Question: This code is from slidenerd tutorial for recyclerview im trying to bind the data to the recyclerview using 'getdata' function
'''
public static List<Information> getData()
{
List<Information> menuData=new ArrayList<>();
int[] icons={R.drawable.ic_bluetooth,R.drawable.ic_crosshairs_gps,R.drawable.ic_laptop,R.drawable.ic_remote};
String[] titles={"Bluetooth","GPS","Laptop","Remote"};
for(int i=0;i<titles.length&&i<icons.length;i++)
{
Information current =new Information();
current.iconID=icons[i];
current.title=titles[i];
menuData.add(current);
}
return menuData;
}
'''
last iteration in the for loop shows 4 items in the 'menuData' list
but the 'iAdapter' shows data size=0

'''
public class InformationAdapter extends RecyclerView.Adapter<InformationAdapter.infoViewholder> {
private LayoutInflater inflator;
List<Information> data=Collections.emptyList();
public InformationAdapter(Context context, List<Information> data) {
inflator= LayoutInflater.from(context);
}
@Override
public infoViewholder onCreateViewHolder(ViewGroup parent, int i) {
View view= inflator.inflate(R.layout.custom_row,parent,false);
infoViewholder holder=new infoViewholder(view);
return holder;
}
@Override
public void onBindViewHolder(infoViewholder holder, int position) {
Information current=data.get(position);
holder.title.setText(current.title);
holder.icon.setImageResource(current.iconID);
}
@Override
public int getItemCount()
{
return data.size();
}
class infoViewholder extends RecyclerView.ViewHolder
{
TextView title;
ImageView icon;
public infoViewholder(View itemView) {
super(itemView);
title= (TextView) itemView.findViewById(R.id.list_text);
icon= (ImageView) itemView.findViewById(R.id.text_icon);
}
}
}
'''
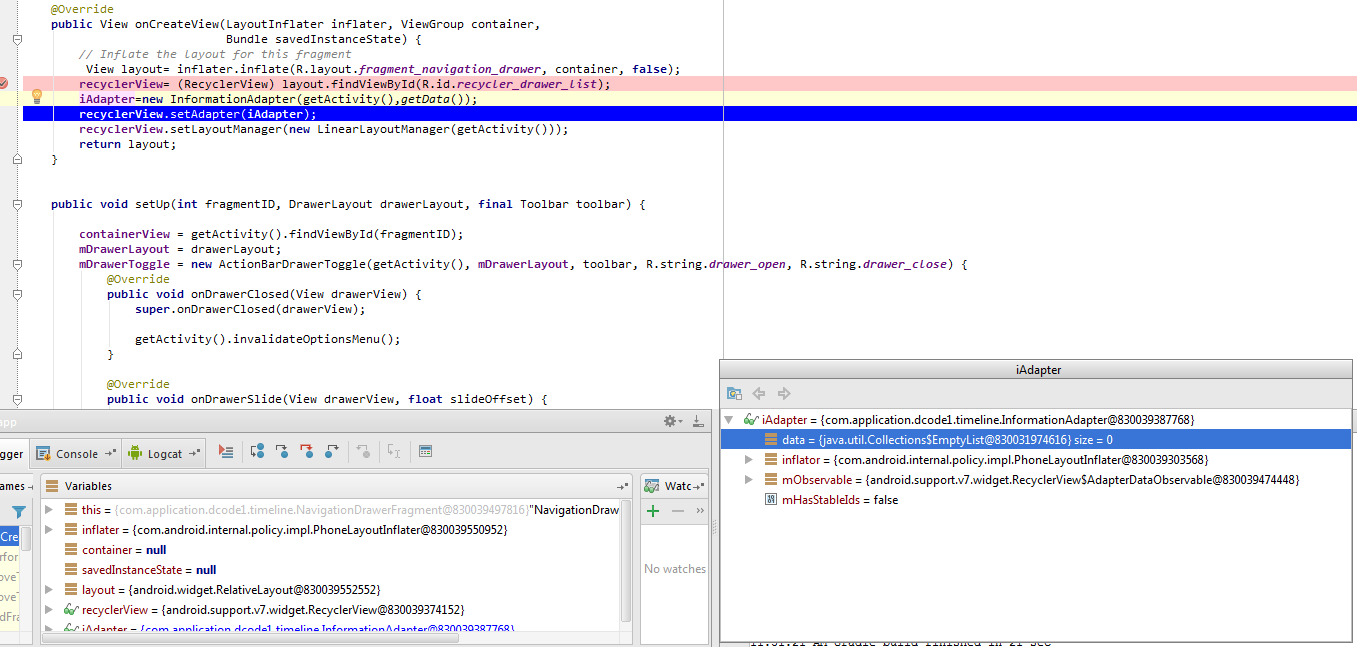
Answer: The problem is that you didnt reference the List of data you just passed in your constructor therefore the data list is empty:
'''
public InformationAdapter(Context context, List<Information> data) {
inflator= LayoutInflater.from(context);
}
'''
It should be
'''
public InformationAdapter(Context context, List<Information> data) {
inflator= LayoutInflater.from(context);
this.data = data;
}
'''